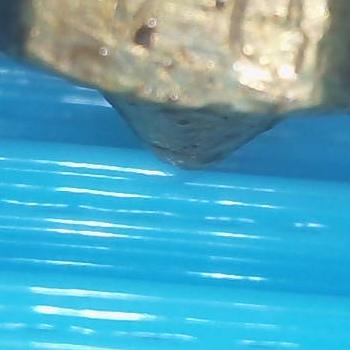
Flow rate: 212%